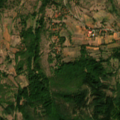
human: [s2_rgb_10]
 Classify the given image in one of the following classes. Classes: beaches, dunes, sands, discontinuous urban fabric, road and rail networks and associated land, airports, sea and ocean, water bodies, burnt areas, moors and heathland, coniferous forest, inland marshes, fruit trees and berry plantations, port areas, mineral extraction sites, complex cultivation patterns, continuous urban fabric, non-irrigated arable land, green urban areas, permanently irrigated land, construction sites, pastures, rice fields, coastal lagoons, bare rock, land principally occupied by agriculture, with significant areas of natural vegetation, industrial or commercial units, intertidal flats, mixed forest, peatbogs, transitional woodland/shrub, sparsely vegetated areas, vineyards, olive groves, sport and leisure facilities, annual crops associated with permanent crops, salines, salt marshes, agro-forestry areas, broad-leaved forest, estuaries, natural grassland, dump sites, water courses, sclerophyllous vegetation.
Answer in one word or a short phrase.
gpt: land principally occupied by agriculture, with significant areas of natural vegetation, broad-leaved forest